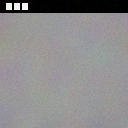
Screen state: on